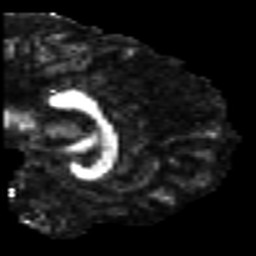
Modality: FA
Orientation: sagittal
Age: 19
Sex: male
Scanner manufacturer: siemens
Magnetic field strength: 3 T
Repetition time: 7 s
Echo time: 0.0926 s